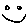
Label: smiley face